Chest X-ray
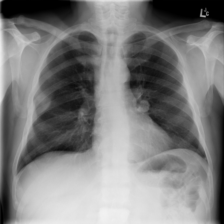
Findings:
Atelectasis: negative
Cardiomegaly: negative
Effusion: positive
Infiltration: negative
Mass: negative
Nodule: negative
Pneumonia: negative
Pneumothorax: negative
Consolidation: negative
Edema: negative
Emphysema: negative
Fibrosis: negative
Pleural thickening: negative
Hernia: negative